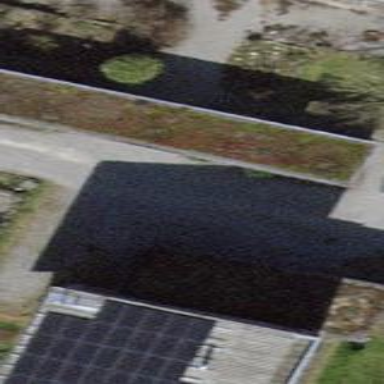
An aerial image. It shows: Group of garages.